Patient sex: M
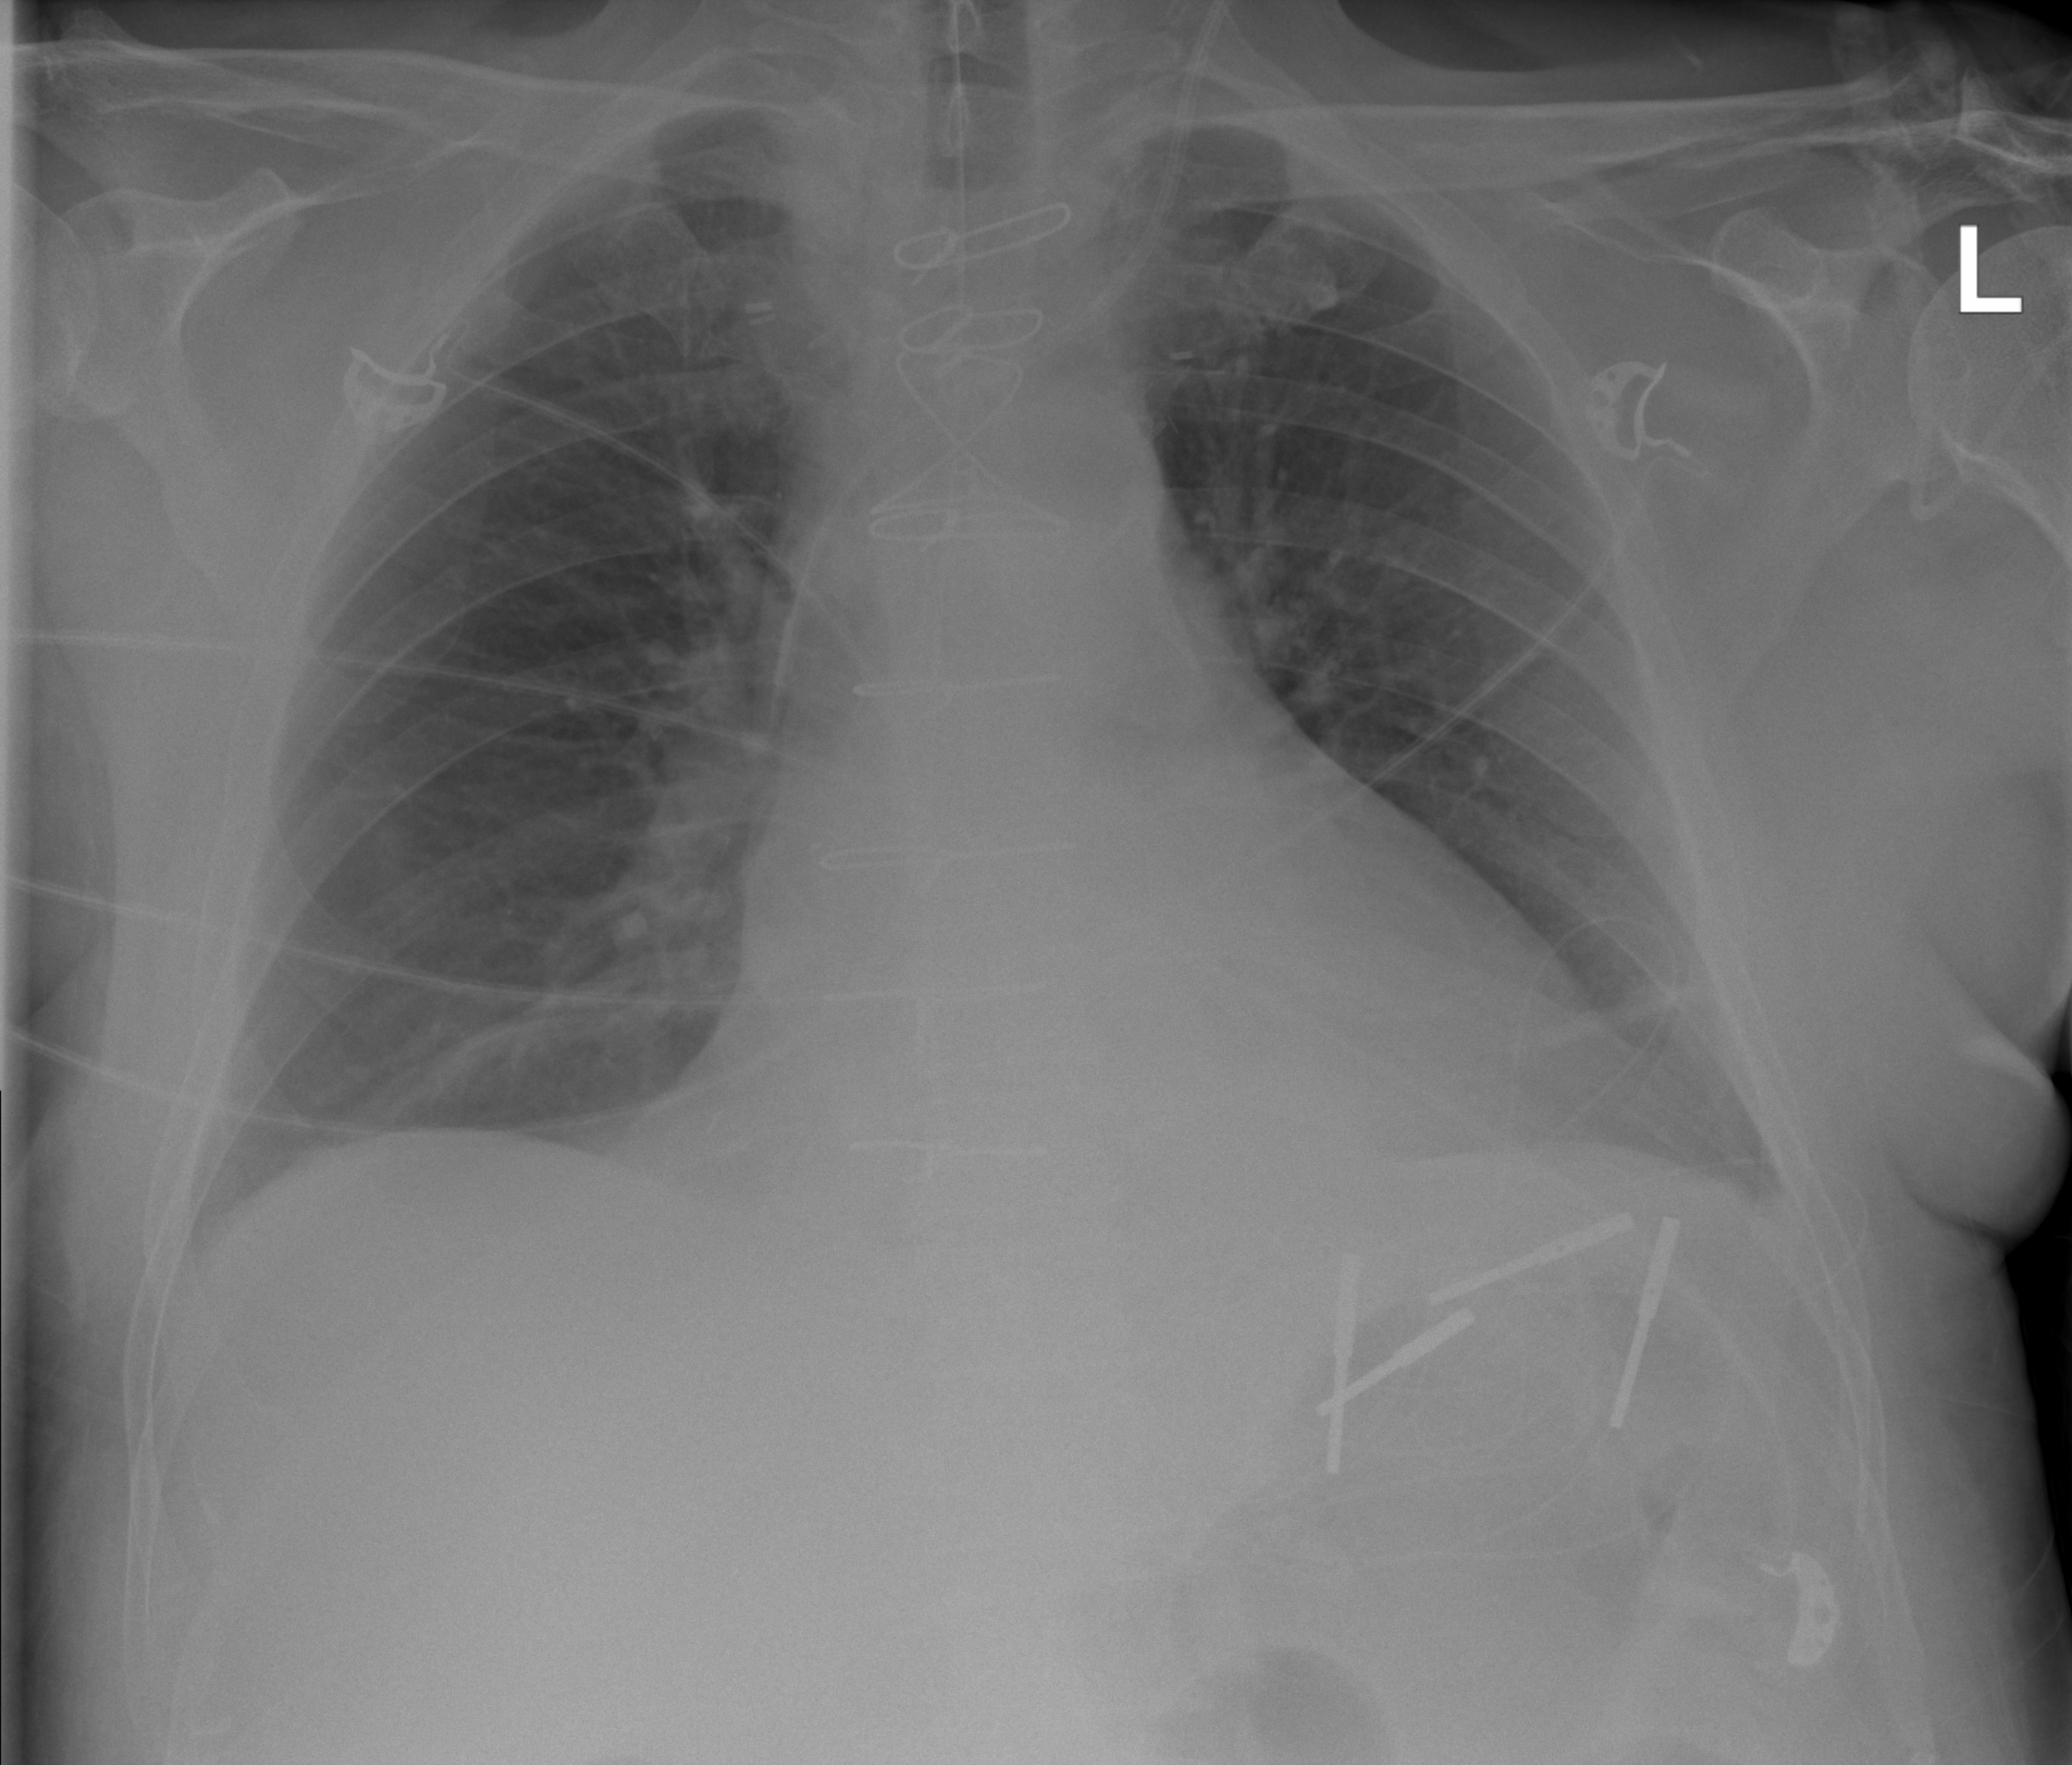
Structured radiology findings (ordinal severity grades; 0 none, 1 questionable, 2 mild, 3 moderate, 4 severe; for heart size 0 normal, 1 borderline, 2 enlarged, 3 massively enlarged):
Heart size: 2
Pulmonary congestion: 1
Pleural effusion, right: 0
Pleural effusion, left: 2
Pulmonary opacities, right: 1
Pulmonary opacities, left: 0
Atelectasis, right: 2
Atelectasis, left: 2